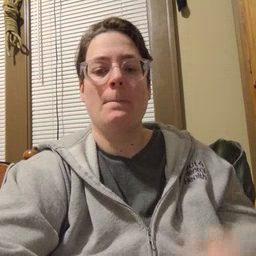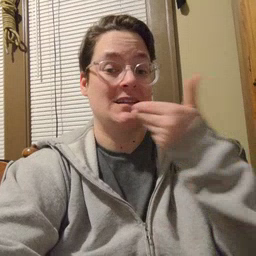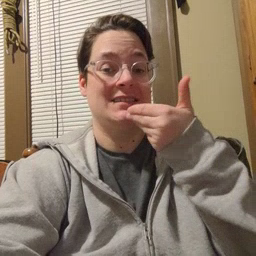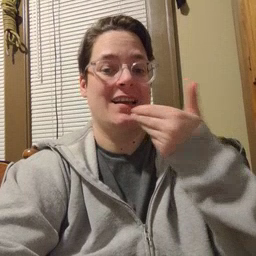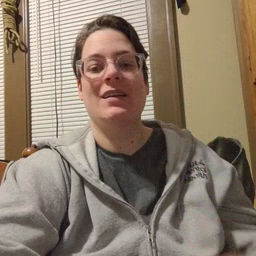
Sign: pizza